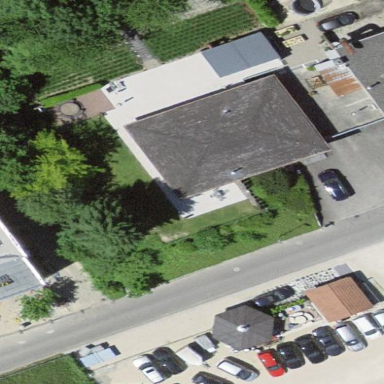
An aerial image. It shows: Residential building.